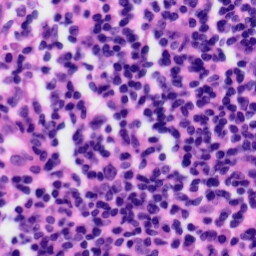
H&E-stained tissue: Tonsil